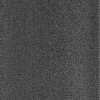
Atmospheric dust classification: dusty